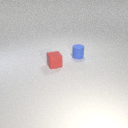
small blue rubber cylinder behind small red rubber cube